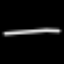
Label: line